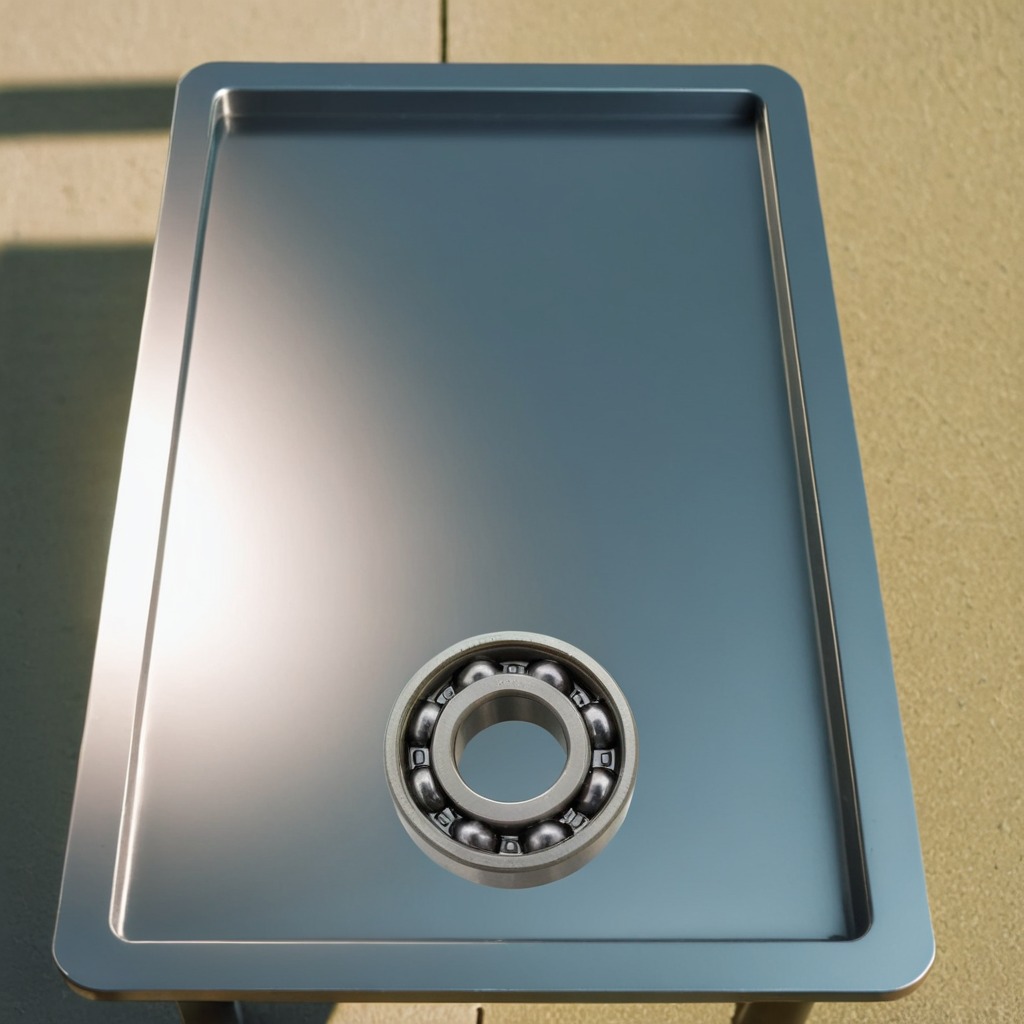
A metal ball bearing is lying on a textured surface.